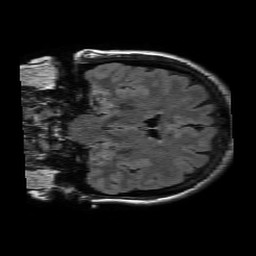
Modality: FLAIR
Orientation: coronal
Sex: female
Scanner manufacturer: philips
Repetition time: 11 s
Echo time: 0.125 s